Chest X-ray:
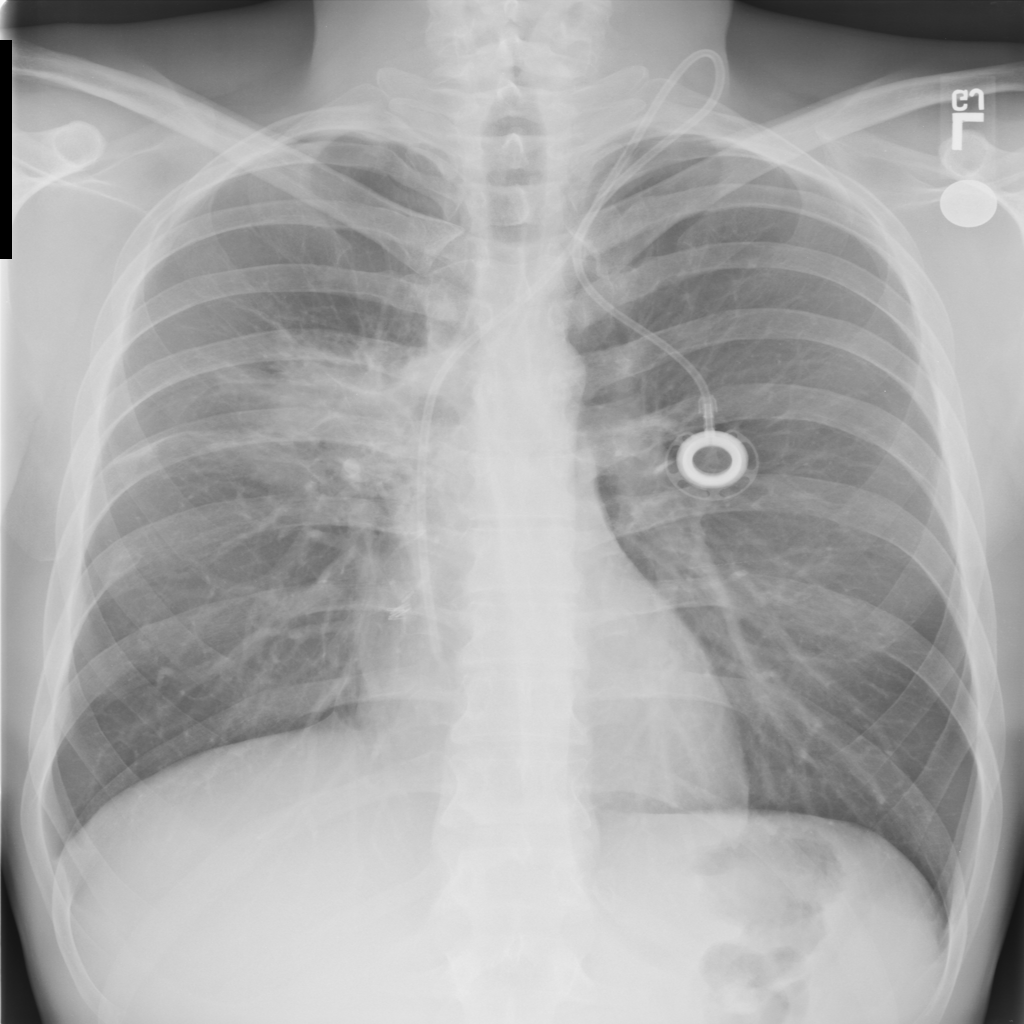
Findings: Mass
No abnormal finding: no